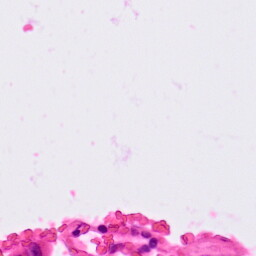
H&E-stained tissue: Lung